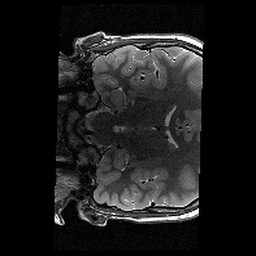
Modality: T2w
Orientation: coronal
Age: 12
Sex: male
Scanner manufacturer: siemens
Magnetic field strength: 3 T
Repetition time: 9.23 s
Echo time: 0.067 s